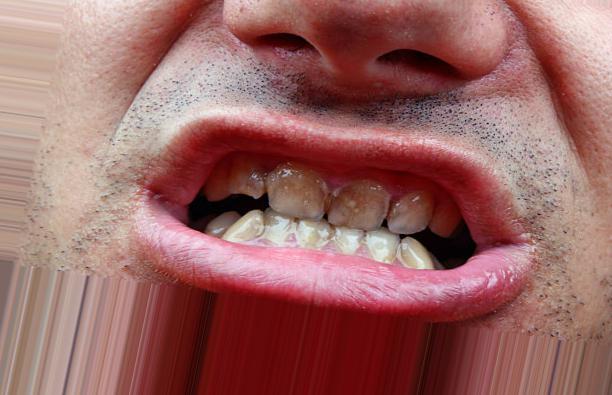
Condition: Tooth Discoloration